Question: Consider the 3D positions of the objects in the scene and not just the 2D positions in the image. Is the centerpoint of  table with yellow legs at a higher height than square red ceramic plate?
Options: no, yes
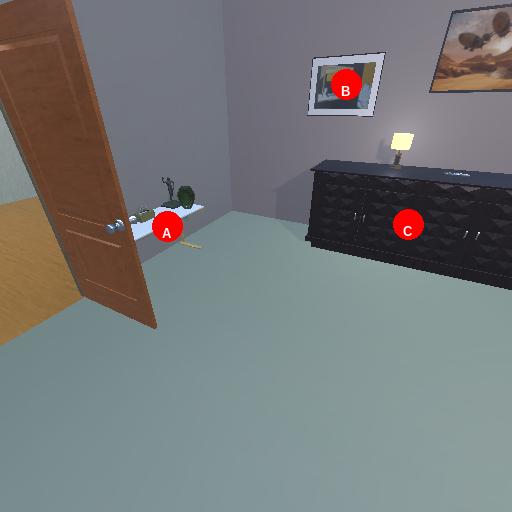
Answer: no